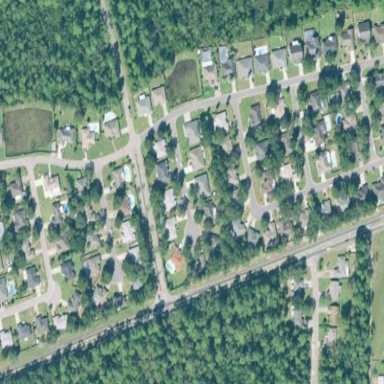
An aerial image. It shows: Residential area composed of single-family homes.